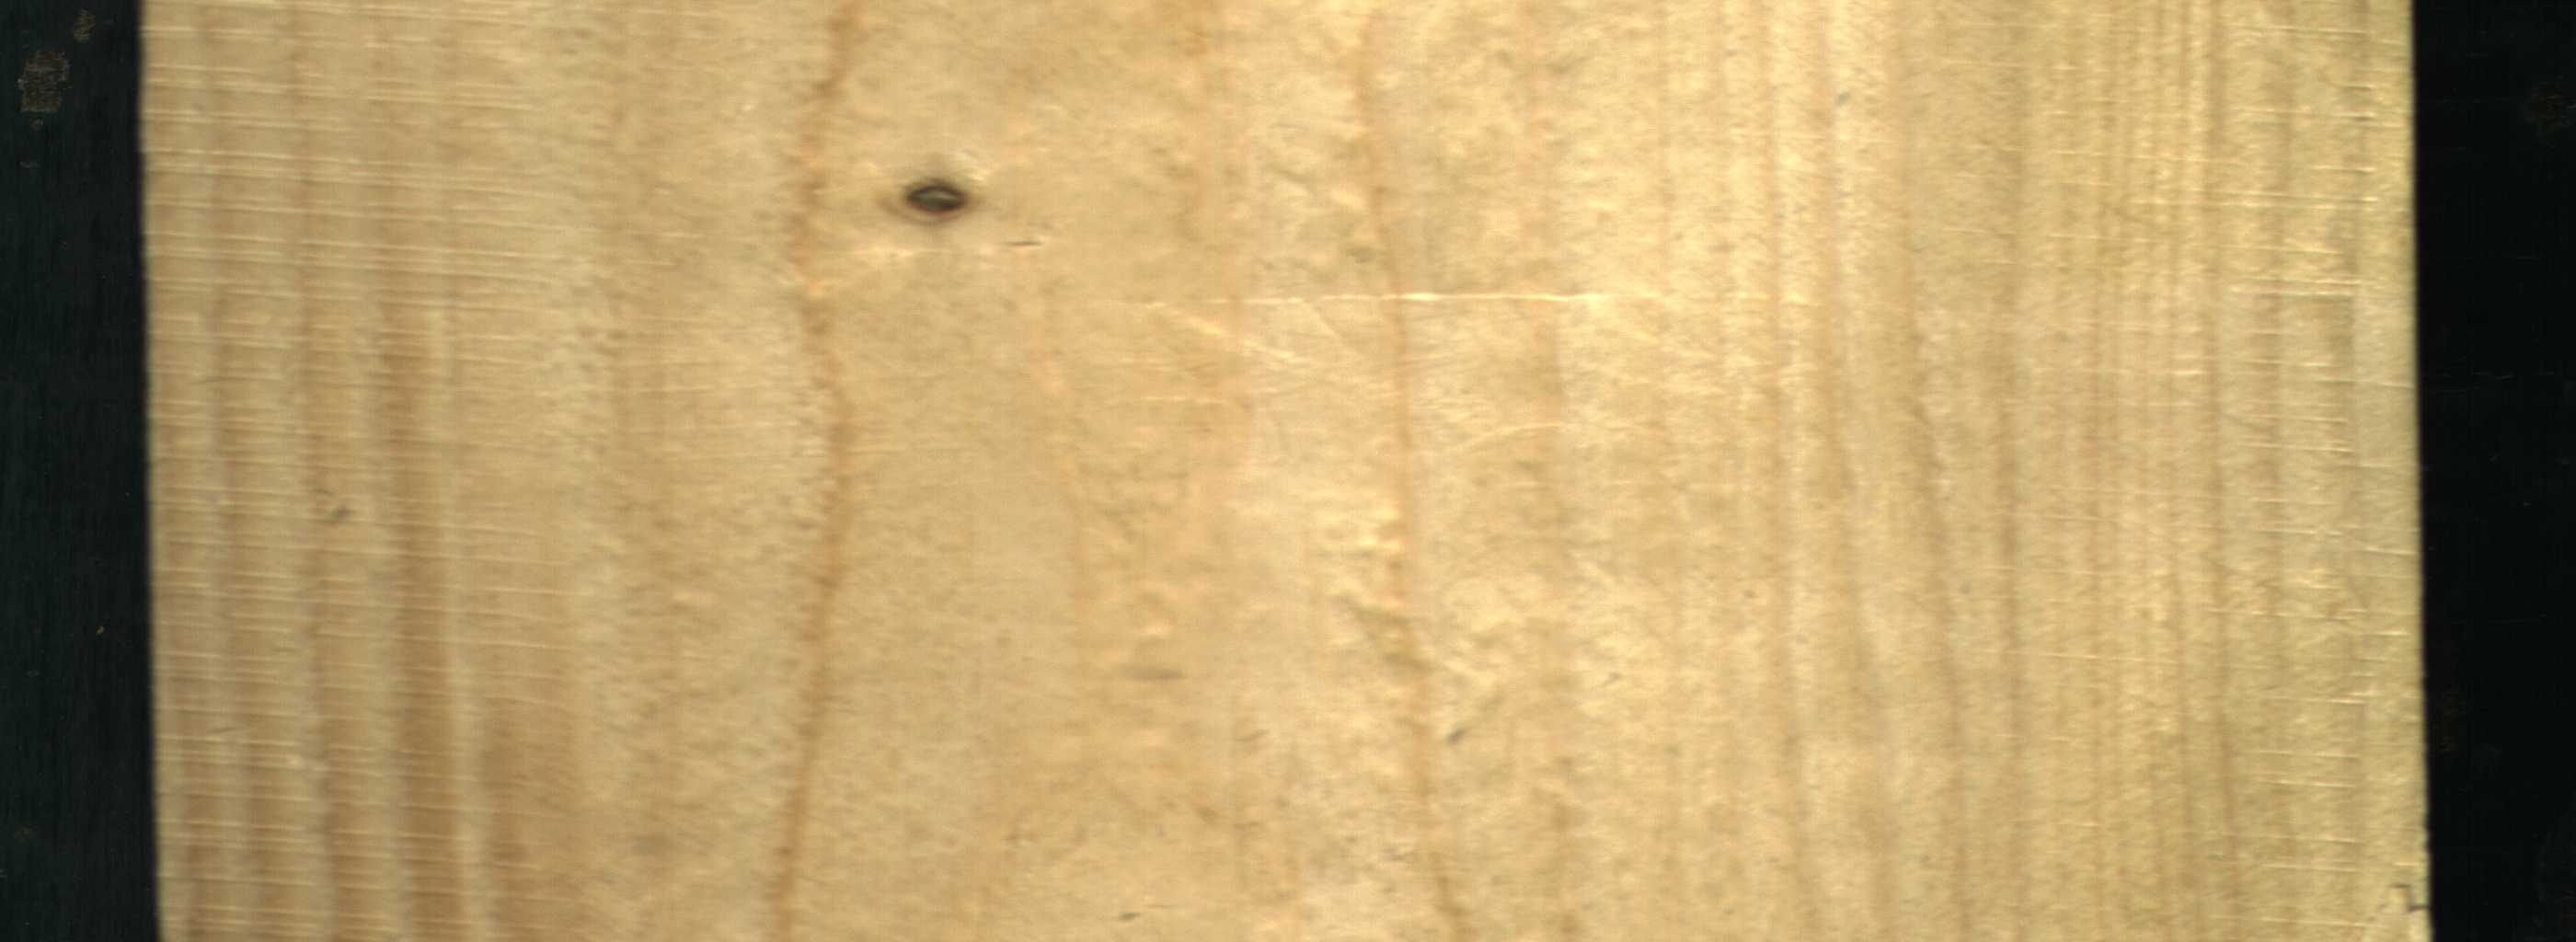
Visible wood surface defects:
Dead_Knot